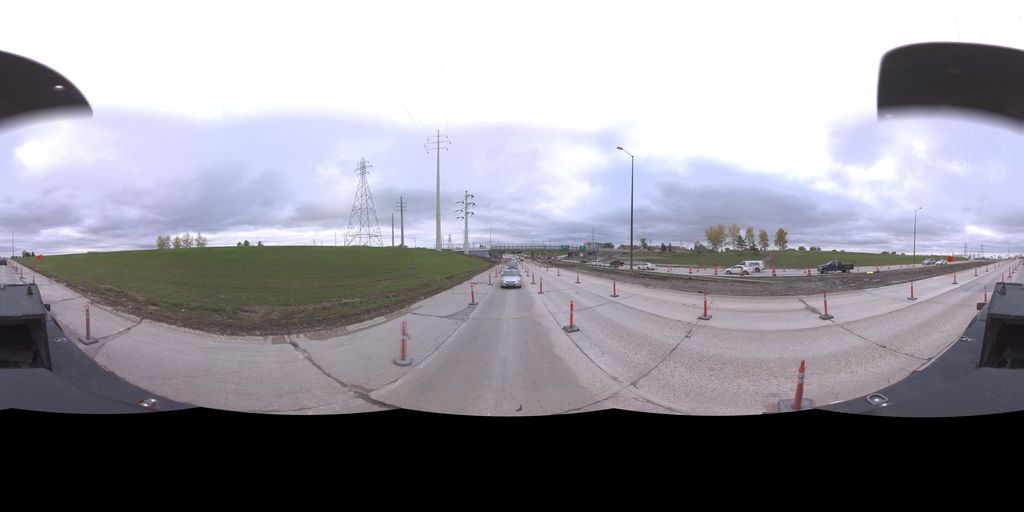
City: winnipeg